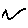
Label: zigzag